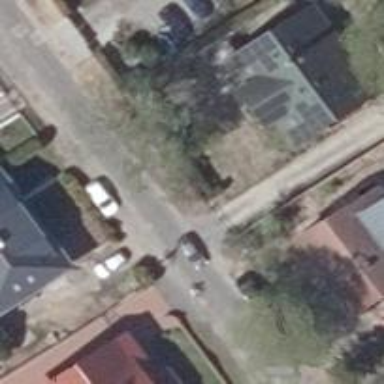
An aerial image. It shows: Smooth asphalt road in residential area.